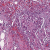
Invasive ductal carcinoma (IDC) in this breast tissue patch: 0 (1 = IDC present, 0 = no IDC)